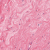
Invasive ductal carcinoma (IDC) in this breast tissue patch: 0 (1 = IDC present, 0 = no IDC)